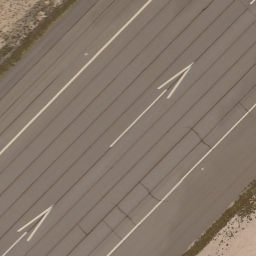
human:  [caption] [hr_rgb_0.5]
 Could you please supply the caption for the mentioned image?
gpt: It is a straight runway with some white mark lines on it .

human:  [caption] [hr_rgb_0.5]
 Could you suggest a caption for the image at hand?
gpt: It is a straight runway with some mark lines on it .

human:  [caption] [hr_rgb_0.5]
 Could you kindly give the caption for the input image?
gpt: A straight runway with some mark lines on it .

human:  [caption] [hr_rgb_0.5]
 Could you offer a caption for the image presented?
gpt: There are some mark lines on the straight runway .

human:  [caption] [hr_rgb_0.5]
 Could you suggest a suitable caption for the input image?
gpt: A straight runway with some white mark lines on it .